Question: I have an image and I want to fade the central circular portion of the image to be shown clear and the rest of the portion to be faded.
I tried with canvas as well as by taking two divs and making one of them fade,
but not working.
Following is the pattern i need, with the area out of the circle to be faded. Please Help!!

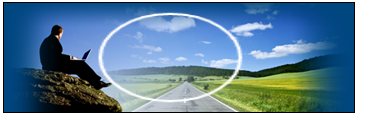
Answer: Here's a starting point for you to get an image that's clear center and fade-to-color outside:
- - - -
Demo: <URL>

Example code:
'''
<!doctype html>
<html>
<head>
<link rel="stylesheet" type="text/css" media="all" href="css/reset.css" /> <!-- reset css -->
<script type="text/javascript" src="http://code.jquery.com/jquery.min.js"></script>
<style>
body{ background-color: ivory; }
canvas{position:absolute;}
</style>
<script>
$(function(){
var canvas=document.getElementById("canvas");
var ctx=canvas.getContext("2d");
var canvas1=document.getElementById("canvas1");
var ctx1=canvas1.getContext("2d");
var img=new Image();img.onload=start;
img.src="https://dl.dropboxusercontent.com/u/139992952/stackoverflow/landscape2.jpg";
function start(){
canvas.width=canvas1.width=img.width/3;
canvas.height=canvas1.height=img.height/3;
ctx.drawImage(img,0,0,img.width,img.height,0,0,img.width/3,img.height/3);
ctx1.fillStyle="dodgerblue";
ctx1.fillRect(0,0,canvas1.width,canvas1.height);
ctx1.save();
ctx1.scale(3,1);
ctx1.globalCompositeOperation="destination-out";
ctx1.arc(-100,120,40,0,Math.PI*2);
ctx1.shadowColor="white";
ctx1.shadowBlur=60;
ctx1.shadowOffsetX=500;
ctx1.fill();
ctx1.restore();
}
}); // end $(function(){});
</script>
</head>
<body>
<canvas id="canvas" width=356 height=237></canvas>
<canvas id="canvas1" width=356 height=237></canvas>
</body>
</html>
'''